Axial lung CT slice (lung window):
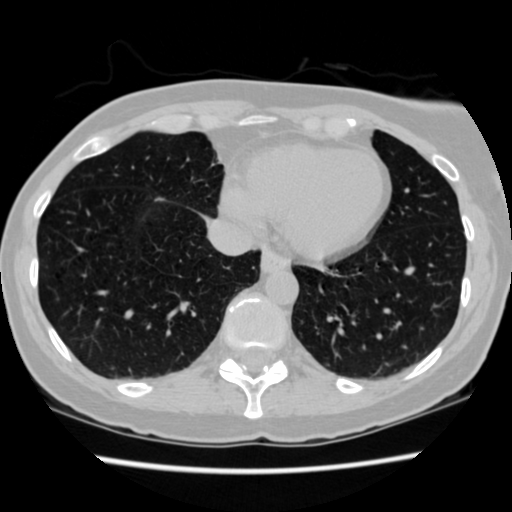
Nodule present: no